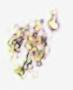
Label: Detritus